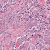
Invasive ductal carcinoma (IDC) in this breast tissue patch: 1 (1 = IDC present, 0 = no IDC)